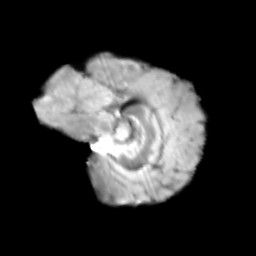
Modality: T2w
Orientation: sagittal
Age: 11
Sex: male
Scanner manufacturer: siemens
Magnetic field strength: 3 T
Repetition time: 3.8 s
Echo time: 0.07 s